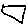
Label: square